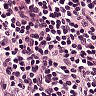
Metastatic tissue present: no